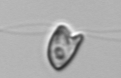
Label: flagellate_morphotype1